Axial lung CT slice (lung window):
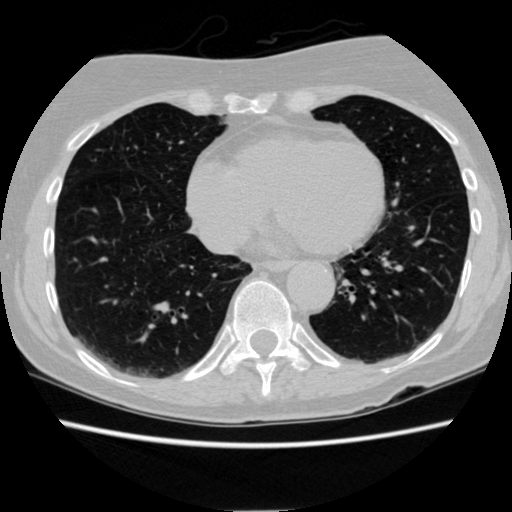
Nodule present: no